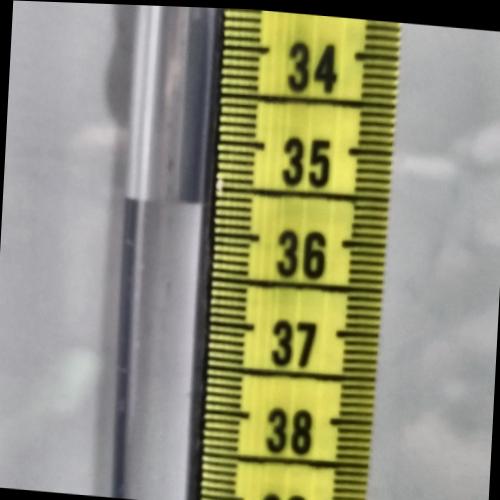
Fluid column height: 35.7 cm